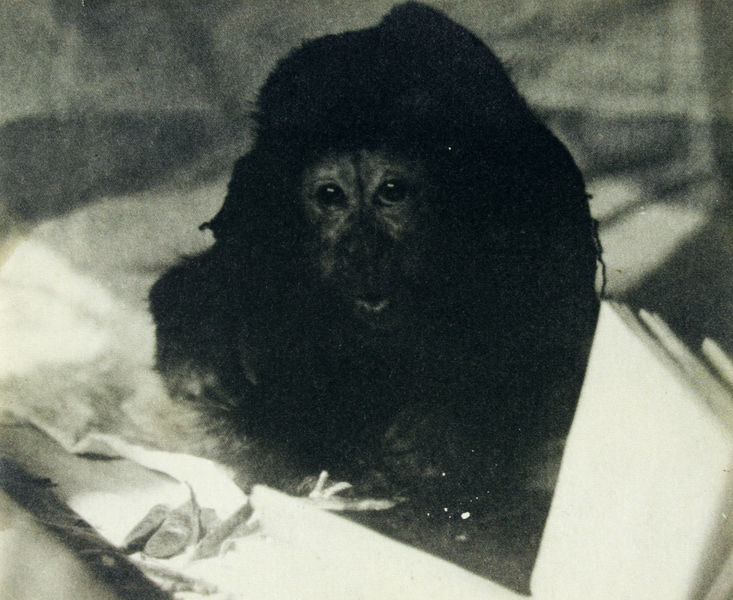
Titel: Aufnahme des Kapuzineraffen Paly
Standort: München
Institution: Städtische Galerie im Lenbachhaus
Schlagwörter: schatten, hell, schwarz, weiss, hund, tier, gesicht, sonne, affe, hündchen, liegen, baby, foto, fotografie, maul, bohnen, schoten, schimpanse